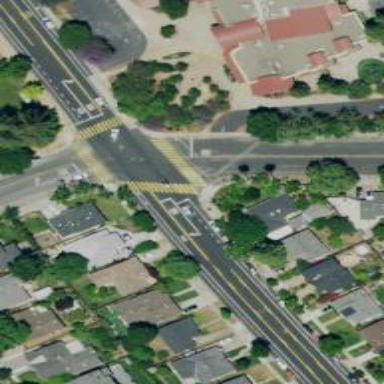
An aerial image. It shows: Uncontrolled road crossing.